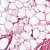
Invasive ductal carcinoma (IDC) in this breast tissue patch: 0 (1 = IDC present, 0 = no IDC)